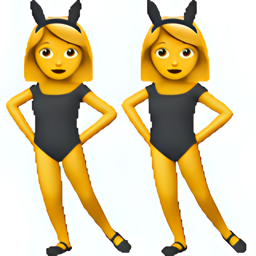
Name: woman with bunny ears
Emoji: 👯
Group: People & Body
Sub-group: person-activity